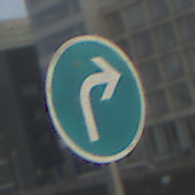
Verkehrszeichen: VorgeschriebeneFahrtrichtungRechts
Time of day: SunriseSunset
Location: Outdoor (Urban)
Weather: PartlyCloudy
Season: NotSpecified
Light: Natural